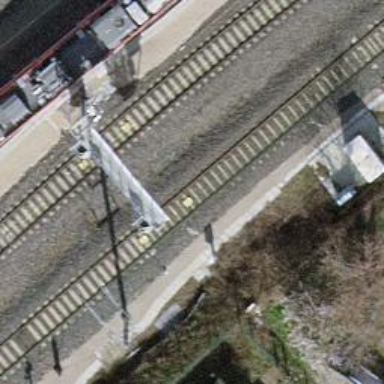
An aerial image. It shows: Railway signal.